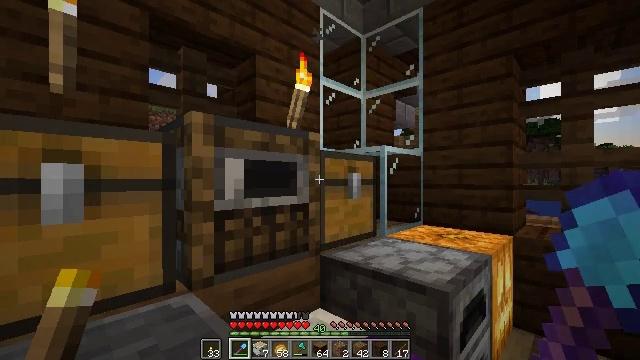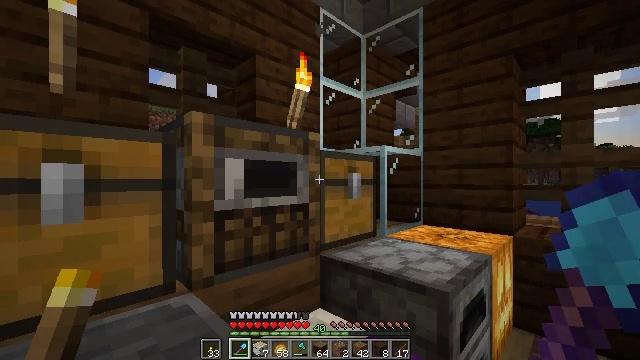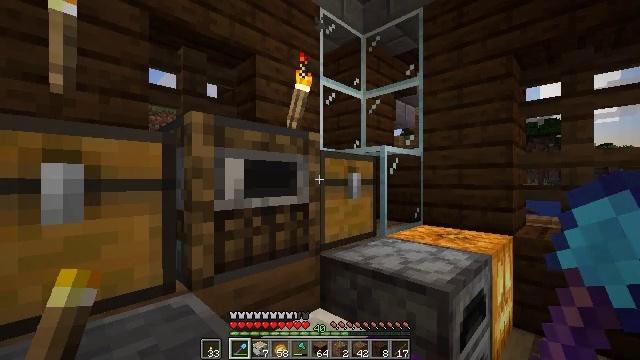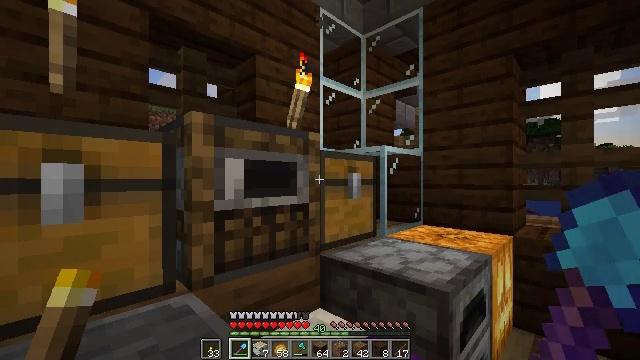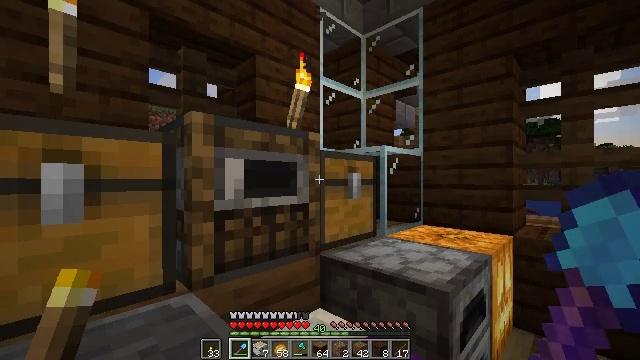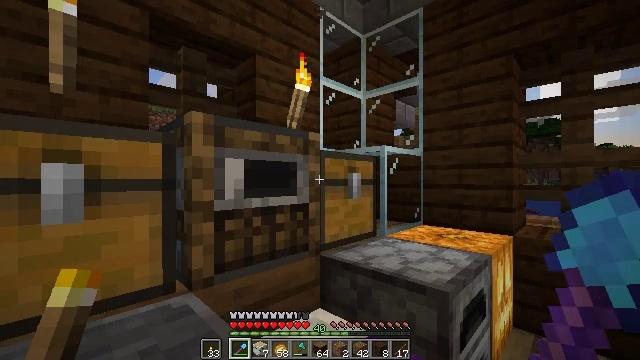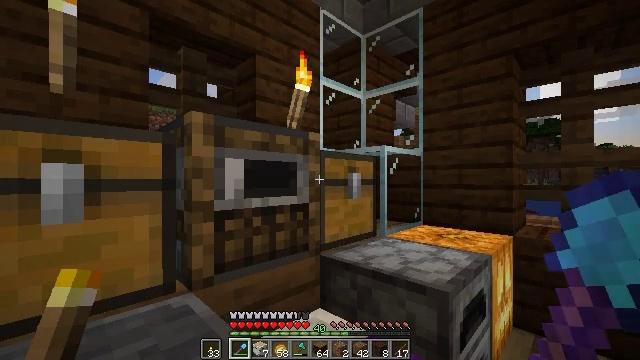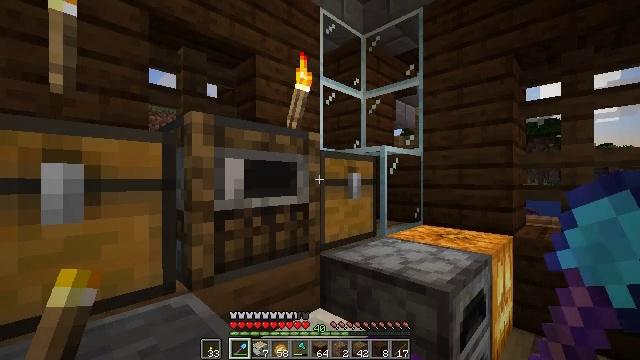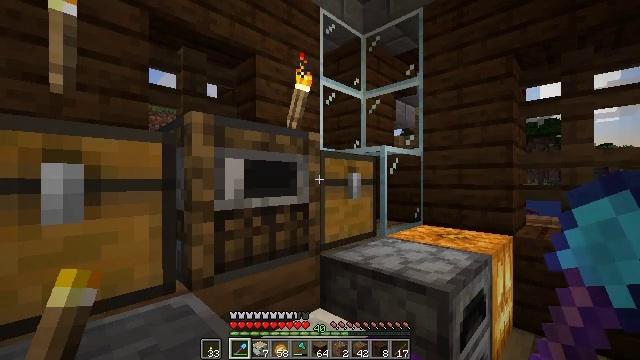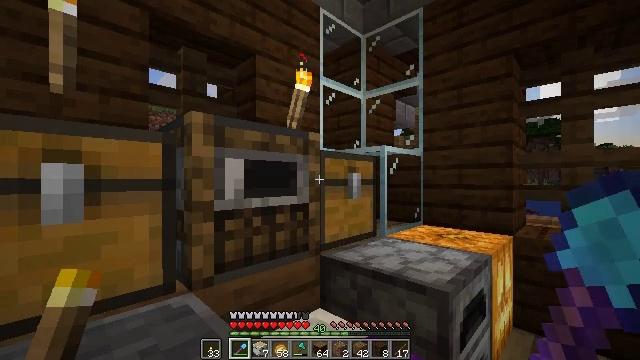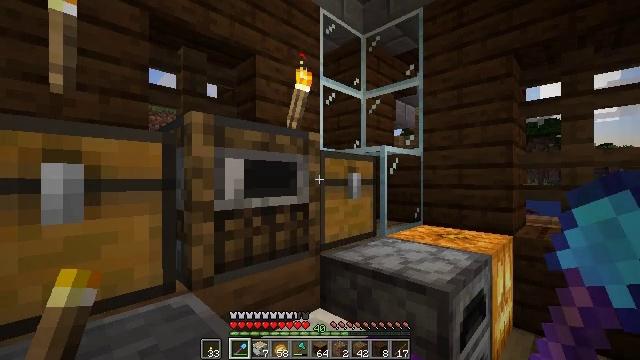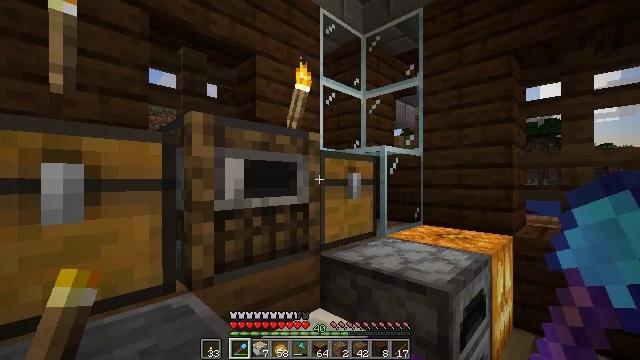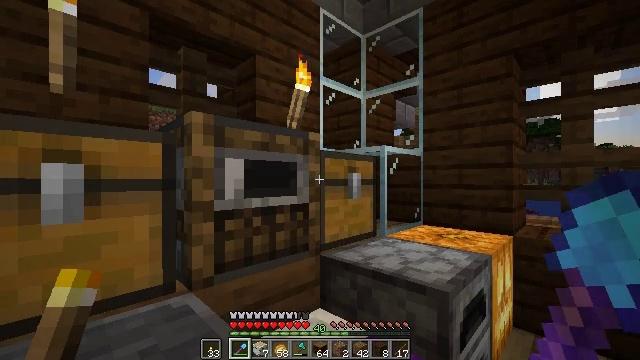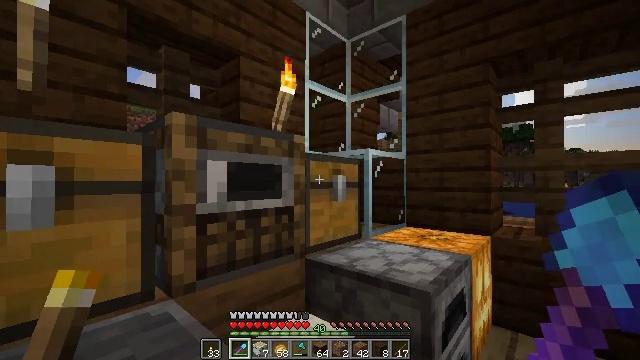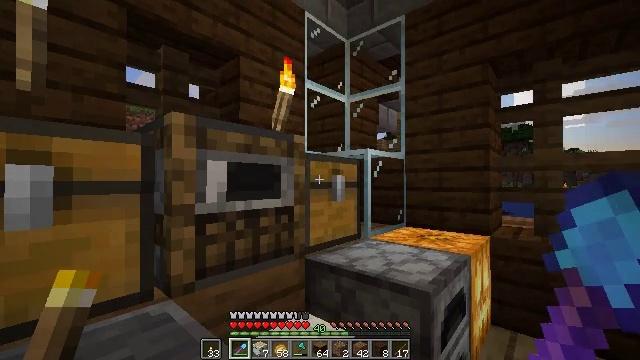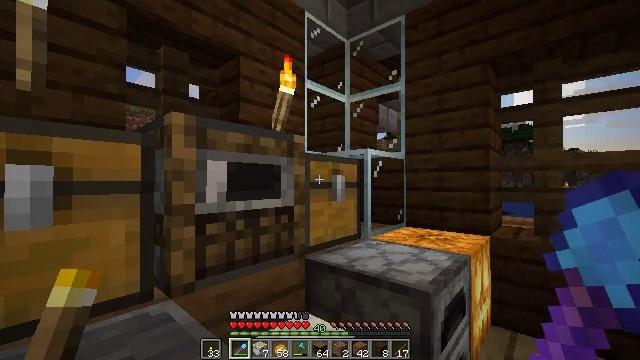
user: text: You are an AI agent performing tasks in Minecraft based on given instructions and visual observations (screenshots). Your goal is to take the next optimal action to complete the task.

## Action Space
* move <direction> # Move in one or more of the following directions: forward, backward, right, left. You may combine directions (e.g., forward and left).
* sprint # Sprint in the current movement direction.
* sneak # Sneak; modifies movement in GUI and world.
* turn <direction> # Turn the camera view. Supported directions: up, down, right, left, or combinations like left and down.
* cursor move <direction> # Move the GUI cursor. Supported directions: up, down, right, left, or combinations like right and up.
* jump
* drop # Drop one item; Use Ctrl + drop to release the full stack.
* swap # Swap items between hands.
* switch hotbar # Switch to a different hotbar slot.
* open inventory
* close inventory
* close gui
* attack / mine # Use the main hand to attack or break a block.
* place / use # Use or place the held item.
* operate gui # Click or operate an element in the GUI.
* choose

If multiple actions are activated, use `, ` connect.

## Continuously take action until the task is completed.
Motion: motion action
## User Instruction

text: Use the crafting table to make a light gray bed.
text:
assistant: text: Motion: no_op
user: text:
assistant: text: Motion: no_op
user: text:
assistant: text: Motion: no_op
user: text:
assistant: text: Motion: no_op
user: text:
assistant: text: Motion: no_op
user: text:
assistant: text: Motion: no_op
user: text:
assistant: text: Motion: no_op
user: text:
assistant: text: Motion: no_op
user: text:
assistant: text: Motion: no_op
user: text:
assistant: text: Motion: no_op
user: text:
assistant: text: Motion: no_op
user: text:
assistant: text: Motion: no_op
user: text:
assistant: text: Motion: turn right
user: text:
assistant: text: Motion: no_op
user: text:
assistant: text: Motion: no_op
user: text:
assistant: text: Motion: no_op
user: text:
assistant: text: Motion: turn right and down
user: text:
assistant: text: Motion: turn right and down
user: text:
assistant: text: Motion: turn right and down
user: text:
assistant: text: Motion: turn right and down
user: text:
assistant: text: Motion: turn right
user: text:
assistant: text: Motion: turn right
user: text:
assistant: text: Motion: turn right and down
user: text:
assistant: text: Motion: turn down
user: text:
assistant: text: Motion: no_op
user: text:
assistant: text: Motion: no_op
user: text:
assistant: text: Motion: no_op
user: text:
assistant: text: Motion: no_op
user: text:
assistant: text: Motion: no_op
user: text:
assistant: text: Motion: no_op